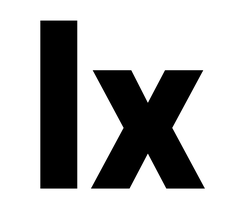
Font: Roboto_Black